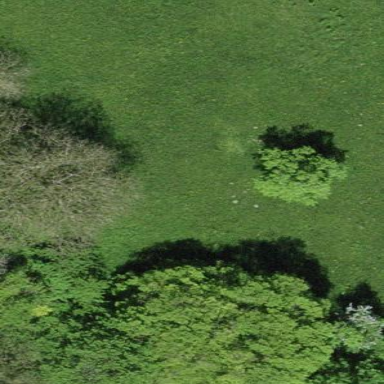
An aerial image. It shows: Forest area.